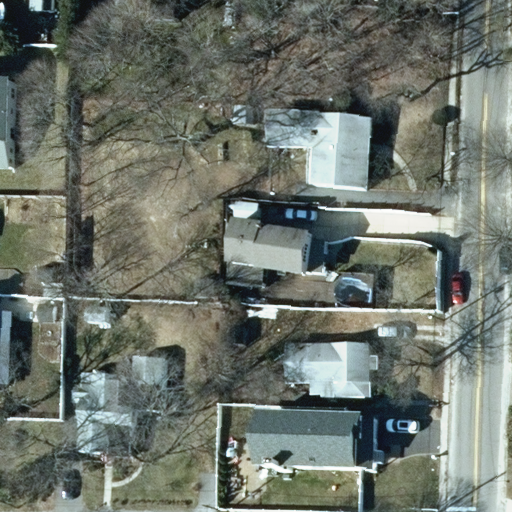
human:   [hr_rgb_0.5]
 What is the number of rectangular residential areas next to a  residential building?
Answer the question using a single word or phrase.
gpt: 1

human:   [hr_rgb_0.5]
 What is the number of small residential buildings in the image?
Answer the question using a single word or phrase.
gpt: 1

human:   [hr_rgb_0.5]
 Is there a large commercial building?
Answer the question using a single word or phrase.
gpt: no

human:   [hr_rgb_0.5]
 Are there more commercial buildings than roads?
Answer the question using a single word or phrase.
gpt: no

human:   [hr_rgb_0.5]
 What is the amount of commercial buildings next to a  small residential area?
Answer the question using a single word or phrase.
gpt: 0

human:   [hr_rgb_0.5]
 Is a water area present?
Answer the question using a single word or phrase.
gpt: no

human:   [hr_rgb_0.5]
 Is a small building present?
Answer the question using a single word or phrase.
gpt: yes

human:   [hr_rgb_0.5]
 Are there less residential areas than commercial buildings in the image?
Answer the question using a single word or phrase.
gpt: no

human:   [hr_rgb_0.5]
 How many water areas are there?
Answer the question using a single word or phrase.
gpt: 0

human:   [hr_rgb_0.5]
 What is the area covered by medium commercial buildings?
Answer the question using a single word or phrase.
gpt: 0m2

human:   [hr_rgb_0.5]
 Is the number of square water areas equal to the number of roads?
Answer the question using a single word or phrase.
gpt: no

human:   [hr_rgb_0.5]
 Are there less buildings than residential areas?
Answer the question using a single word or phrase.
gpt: no

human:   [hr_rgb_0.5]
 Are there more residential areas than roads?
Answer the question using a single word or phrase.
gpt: no

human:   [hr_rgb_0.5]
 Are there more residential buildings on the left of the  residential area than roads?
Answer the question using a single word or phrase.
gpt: no

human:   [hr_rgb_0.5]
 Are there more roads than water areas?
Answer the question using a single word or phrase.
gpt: yes

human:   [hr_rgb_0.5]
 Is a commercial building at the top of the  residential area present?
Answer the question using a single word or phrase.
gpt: no

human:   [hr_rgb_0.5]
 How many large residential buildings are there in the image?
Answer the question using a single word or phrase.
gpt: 0

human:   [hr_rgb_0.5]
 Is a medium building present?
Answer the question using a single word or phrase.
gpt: yes

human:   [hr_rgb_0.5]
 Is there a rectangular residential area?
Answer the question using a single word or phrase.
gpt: yes

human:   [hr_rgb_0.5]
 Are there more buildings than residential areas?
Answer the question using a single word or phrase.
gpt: yes

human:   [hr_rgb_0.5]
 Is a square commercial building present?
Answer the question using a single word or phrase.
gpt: no

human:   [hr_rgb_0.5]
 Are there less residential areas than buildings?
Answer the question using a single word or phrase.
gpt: yes

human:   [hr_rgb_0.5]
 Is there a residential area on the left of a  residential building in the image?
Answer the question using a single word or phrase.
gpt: yes

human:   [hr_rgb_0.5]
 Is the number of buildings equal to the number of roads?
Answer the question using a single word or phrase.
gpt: no

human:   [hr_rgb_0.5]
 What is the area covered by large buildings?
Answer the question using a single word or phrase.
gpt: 0m2

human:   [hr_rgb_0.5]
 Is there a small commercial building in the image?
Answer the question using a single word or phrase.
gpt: no

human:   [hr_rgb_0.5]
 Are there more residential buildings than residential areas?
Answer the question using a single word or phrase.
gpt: yes

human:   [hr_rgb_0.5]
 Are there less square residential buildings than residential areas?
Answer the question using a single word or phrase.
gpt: yes

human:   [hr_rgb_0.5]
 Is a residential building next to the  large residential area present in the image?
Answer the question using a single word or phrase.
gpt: yes

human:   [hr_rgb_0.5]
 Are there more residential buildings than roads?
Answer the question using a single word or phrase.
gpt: yes

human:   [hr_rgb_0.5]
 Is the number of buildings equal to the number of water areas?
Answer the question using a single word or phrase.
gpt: no

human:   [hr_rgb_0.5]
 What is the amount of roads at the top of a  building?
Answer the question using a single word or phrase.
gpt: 1

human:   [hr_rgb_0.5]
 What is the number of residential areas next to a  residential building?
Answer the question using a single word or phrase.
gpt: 1

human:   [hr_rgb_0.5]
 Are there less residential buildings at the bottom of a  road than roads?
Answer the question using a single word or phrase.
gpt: no

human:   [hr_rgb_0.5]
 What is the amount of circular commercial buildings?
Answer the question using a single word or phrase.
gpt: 0

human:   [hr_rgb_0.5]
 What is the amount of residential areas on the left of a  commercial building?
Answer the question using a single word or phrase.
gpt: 0